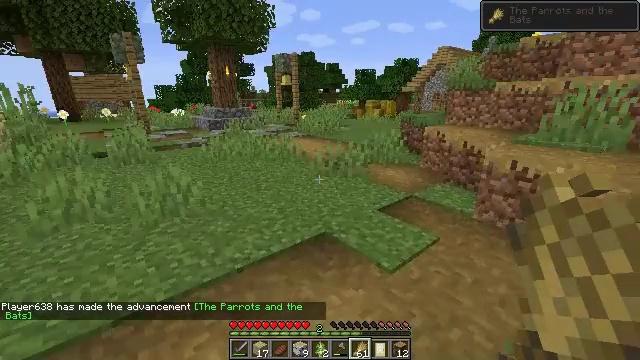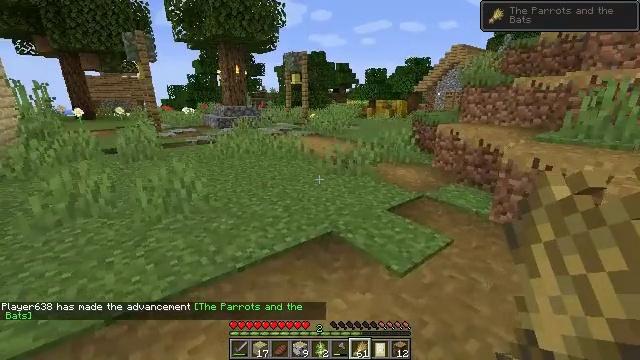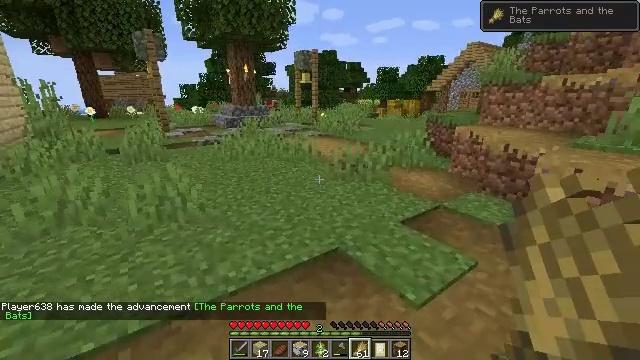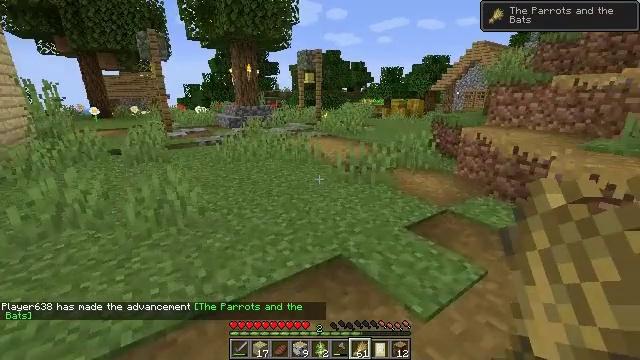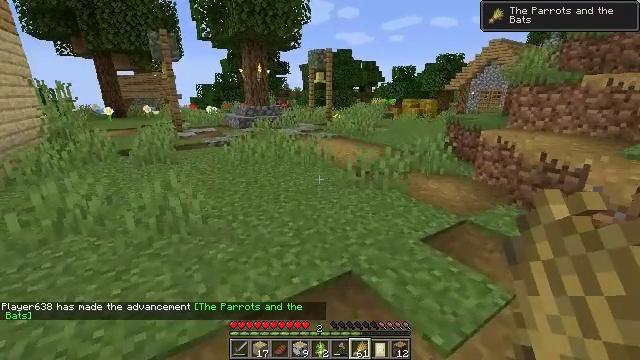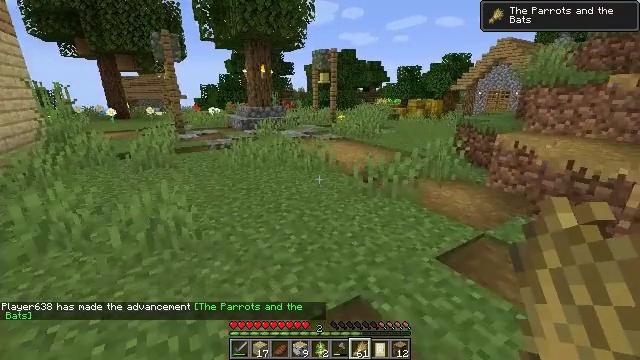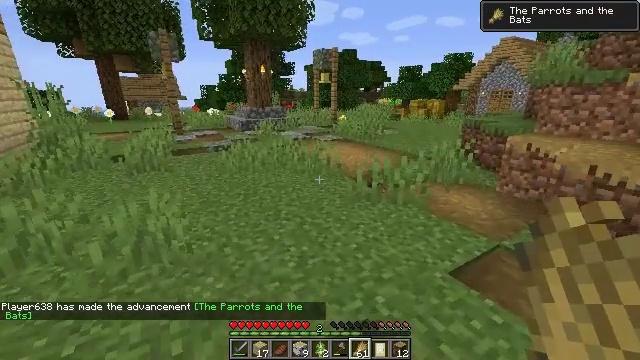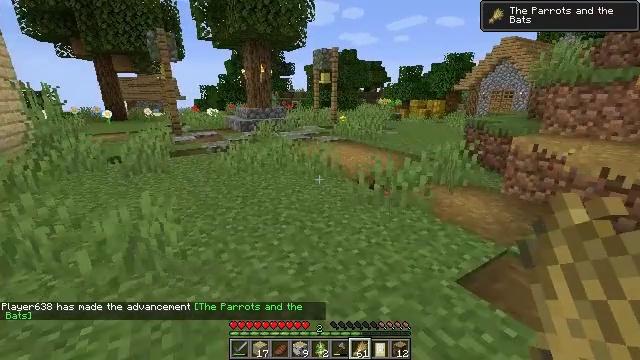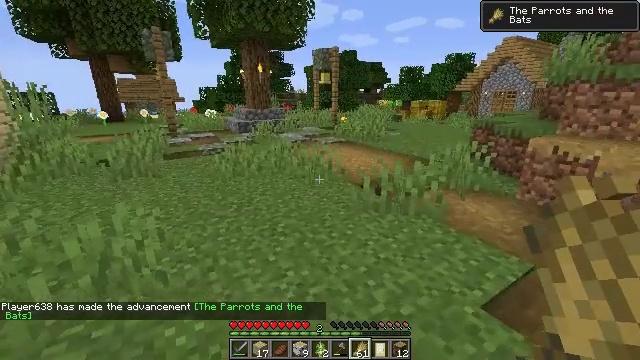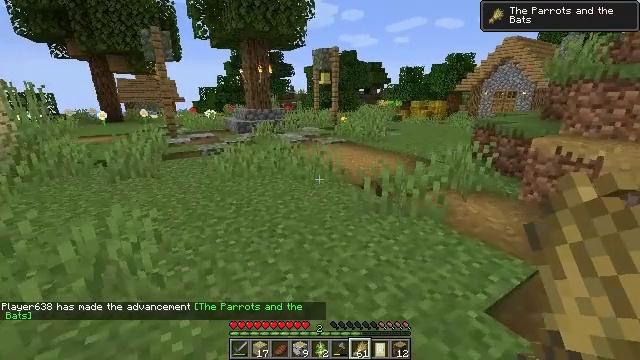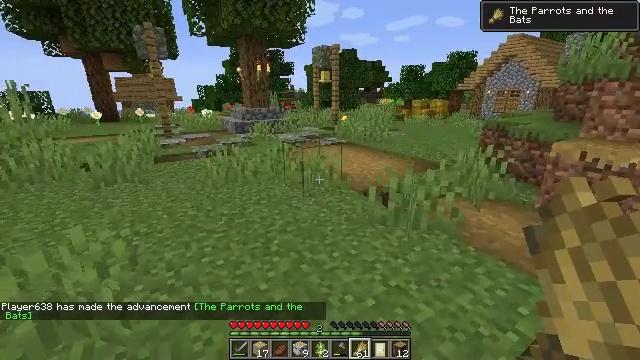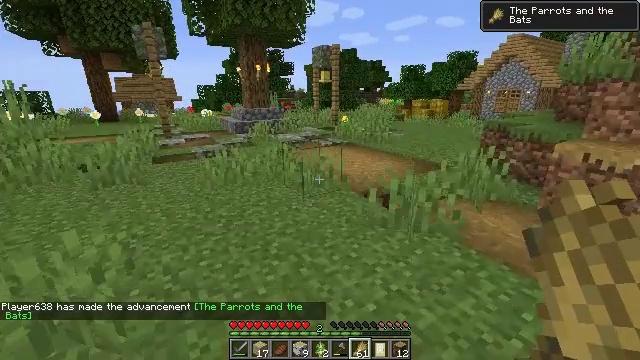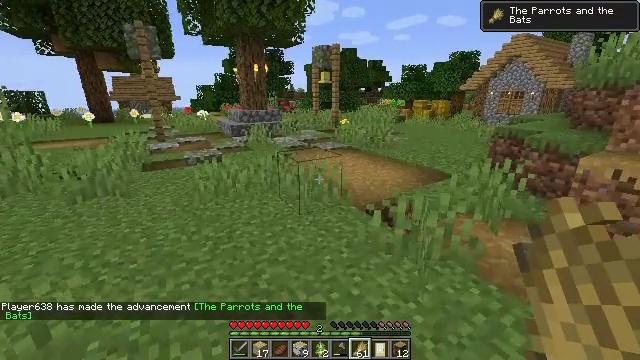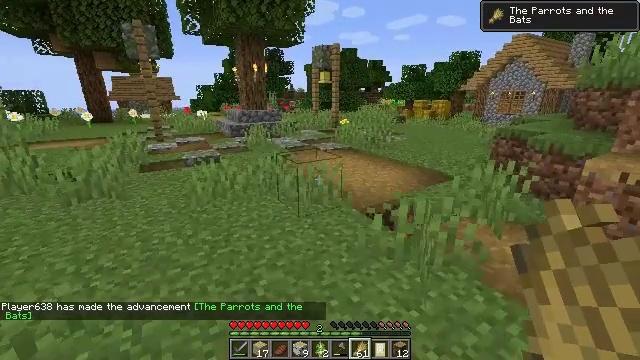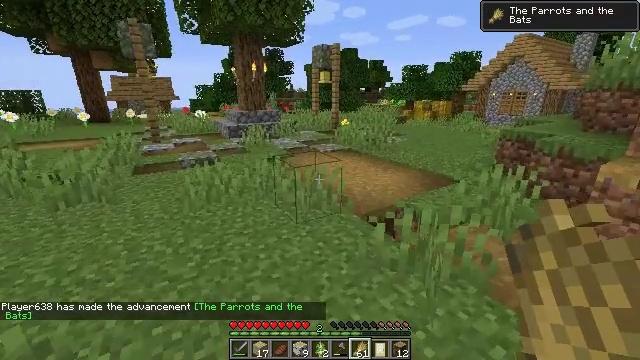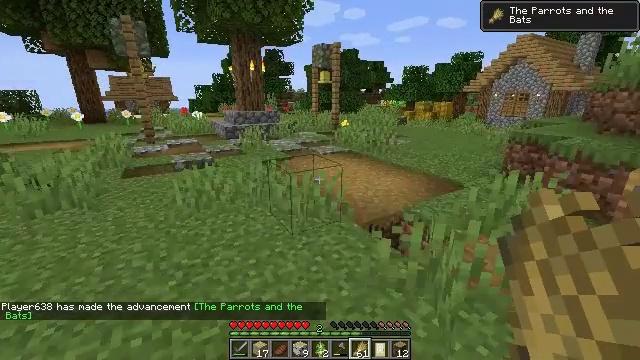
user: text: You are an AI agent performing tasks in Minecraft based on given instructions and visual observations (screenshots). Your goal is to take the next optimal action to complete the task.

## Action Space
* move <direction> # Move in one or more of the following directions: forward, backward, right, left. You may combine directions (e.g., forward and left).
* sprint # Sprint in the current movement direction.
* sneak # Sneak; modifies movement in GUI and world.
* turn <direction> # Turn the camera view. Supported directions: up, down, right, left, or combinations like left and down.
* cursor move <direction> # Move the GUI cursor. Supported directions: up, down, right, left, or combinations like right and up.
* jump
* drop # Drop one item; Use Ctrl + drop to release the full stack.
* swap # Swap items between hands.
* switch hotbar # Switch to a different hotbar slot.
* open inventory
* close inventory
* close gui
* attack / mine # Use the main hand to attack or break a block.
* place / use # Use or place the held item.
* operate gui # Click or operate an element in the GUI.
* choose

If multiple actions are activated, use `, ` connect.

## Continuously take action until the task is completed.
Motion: motion action
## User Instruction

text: Gather beetroots by breaking the plants.
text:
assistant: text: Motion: move forward, turn left
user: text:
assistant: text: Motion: move forward, turn left
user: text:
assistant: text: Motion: move forward
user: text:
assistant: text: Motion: move forward, turn left
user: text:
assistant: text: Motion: move forward
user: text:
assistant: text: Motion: move forward
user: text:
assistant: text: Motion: move forward
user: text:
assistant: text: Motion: move forward
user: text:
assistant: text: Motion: move forward
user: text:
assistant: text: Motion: move forward
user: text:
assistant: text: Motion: move forward
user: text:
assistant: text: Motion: move forward
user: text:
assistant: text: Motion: move forward
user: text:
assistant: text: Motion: move forward
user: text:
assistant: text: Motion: move forward
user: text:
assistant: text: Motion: move forward
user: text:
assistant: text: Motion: move forward
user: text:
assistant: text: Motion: move forward
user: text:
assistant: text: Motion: move forward
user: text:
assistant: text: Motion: move forward
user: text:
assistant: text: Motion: move forward
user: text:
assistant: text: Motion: move forward
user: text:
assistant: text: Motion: move forward
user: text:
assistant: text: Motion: move forward
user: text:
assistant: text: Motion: move forward
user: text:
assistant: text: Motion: move forward
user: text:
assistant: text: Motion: move forward
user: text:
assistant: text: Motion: move forward
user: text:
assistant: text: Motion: move forward
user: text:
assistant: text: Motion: move forward